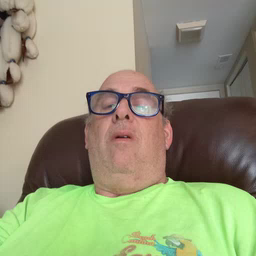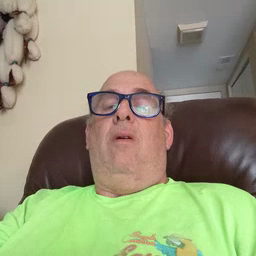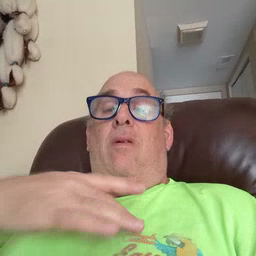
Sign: like